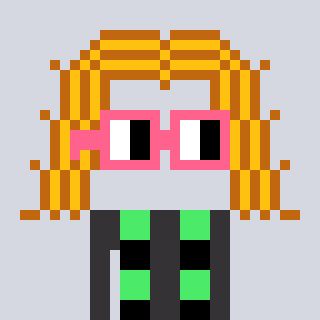
a pixel art character with square pink glasses, a hair-shaped head and a grayscale-colored body on a cool background